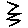
Label: zigzag